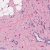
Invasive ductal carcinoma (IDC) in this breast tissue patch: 1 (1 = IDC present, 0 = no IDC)